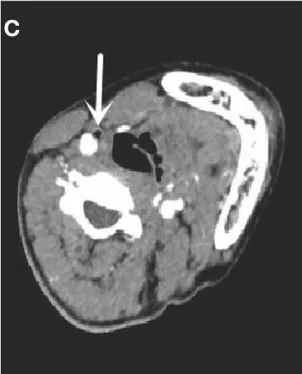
Magnetic resonance imaging (MRI), cervical computed tomography angiography (CTA), and computed tomography (CT) of case 1. (C) Cross-section indicated fat emboli within the lumen of the right external carotid artery (arrow).
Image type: radiology (ct)